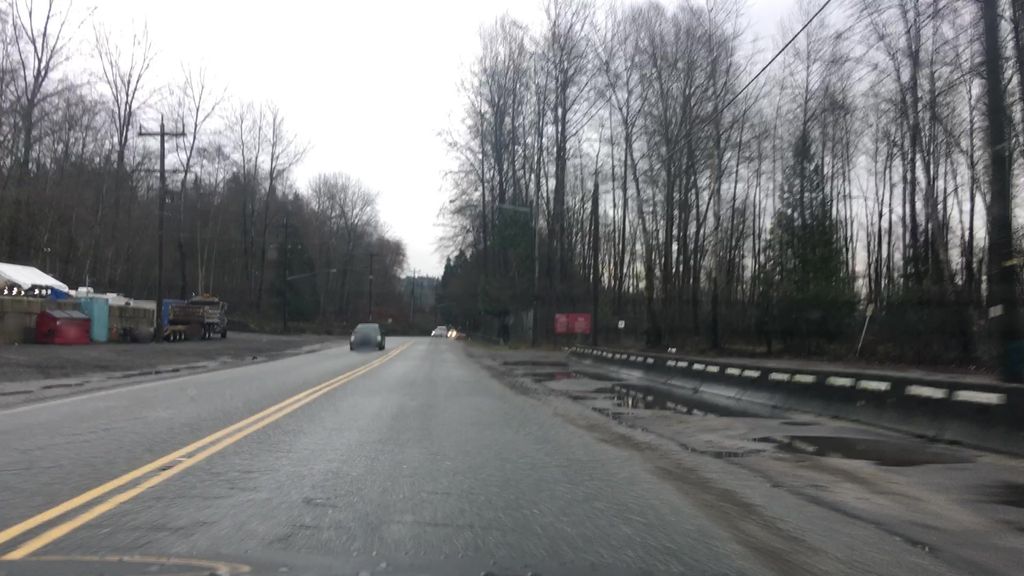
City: vancouver